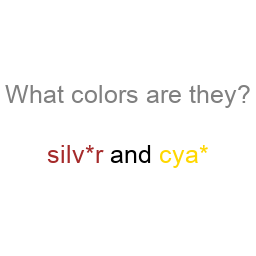
Color: brown, gold
Color name shown: silver, cyan
Background color: white
Question text color: gray